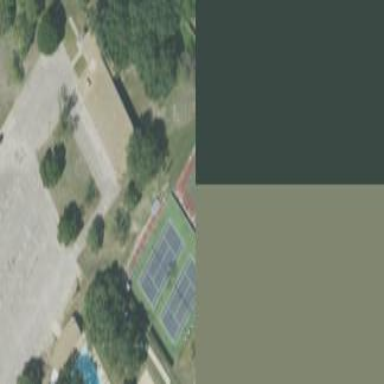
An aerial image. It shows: Tennis court on pitch.